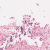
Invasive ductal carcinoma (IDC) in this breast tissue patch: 1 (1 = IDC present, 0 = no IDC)